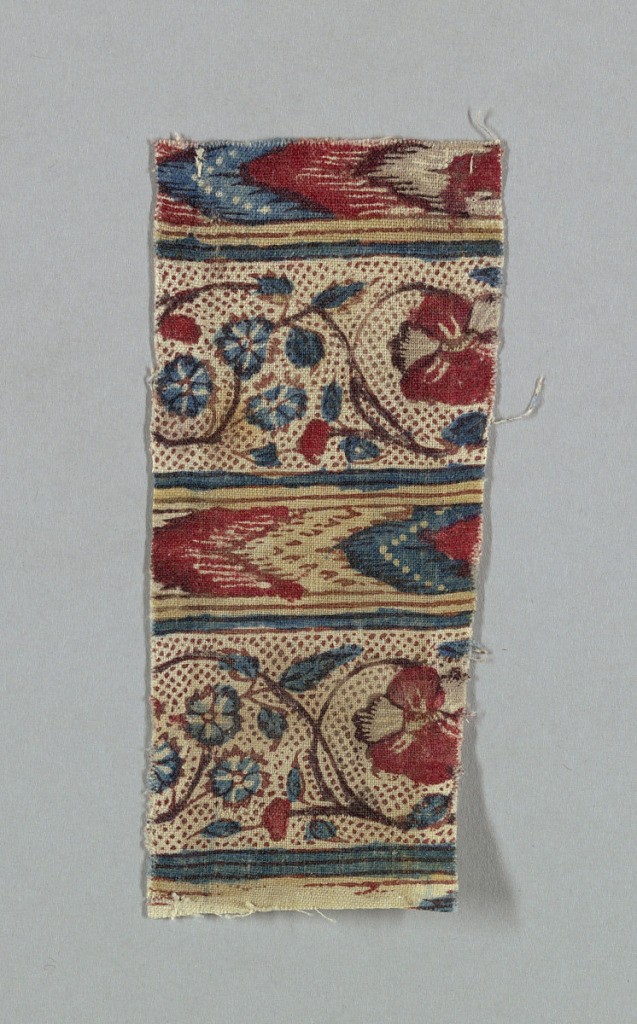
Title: Chintz fragment
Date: late 18th century
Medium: cotton Technique: mordants for red (over resist) gray, purple and black applied by pen or brush; madder dyed; blue applied by immersion over resist, (chintz) on plain weave
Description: Design of curving vine alternate with overlapping mounds.